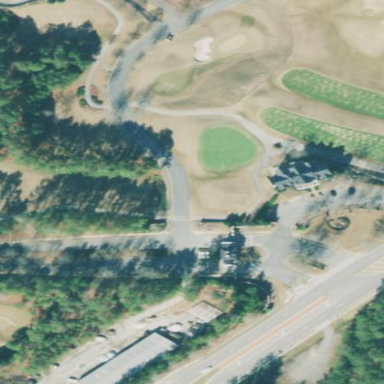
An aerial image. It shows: Rough area on grassy golf course.